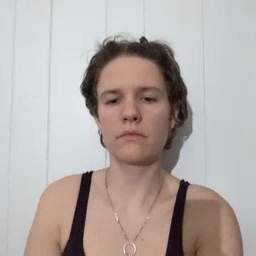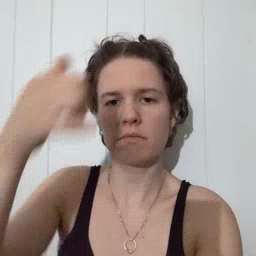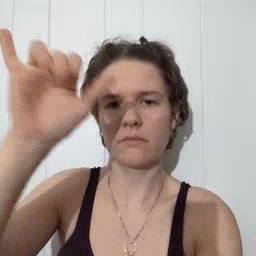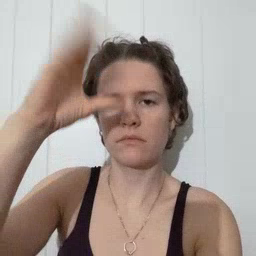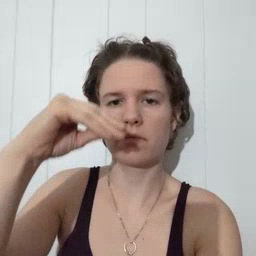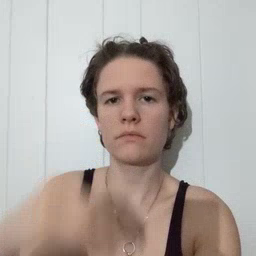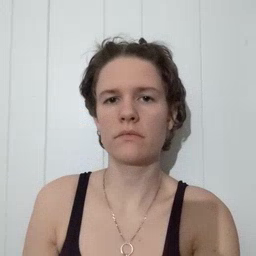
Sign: cowboy